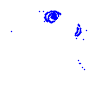
Particle: electron